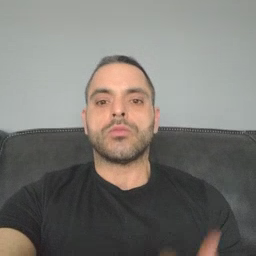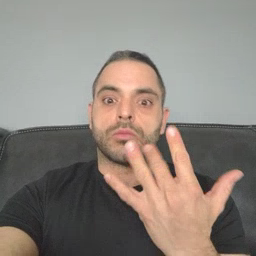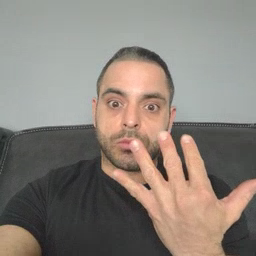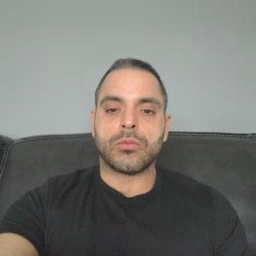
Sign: wait